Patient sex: F
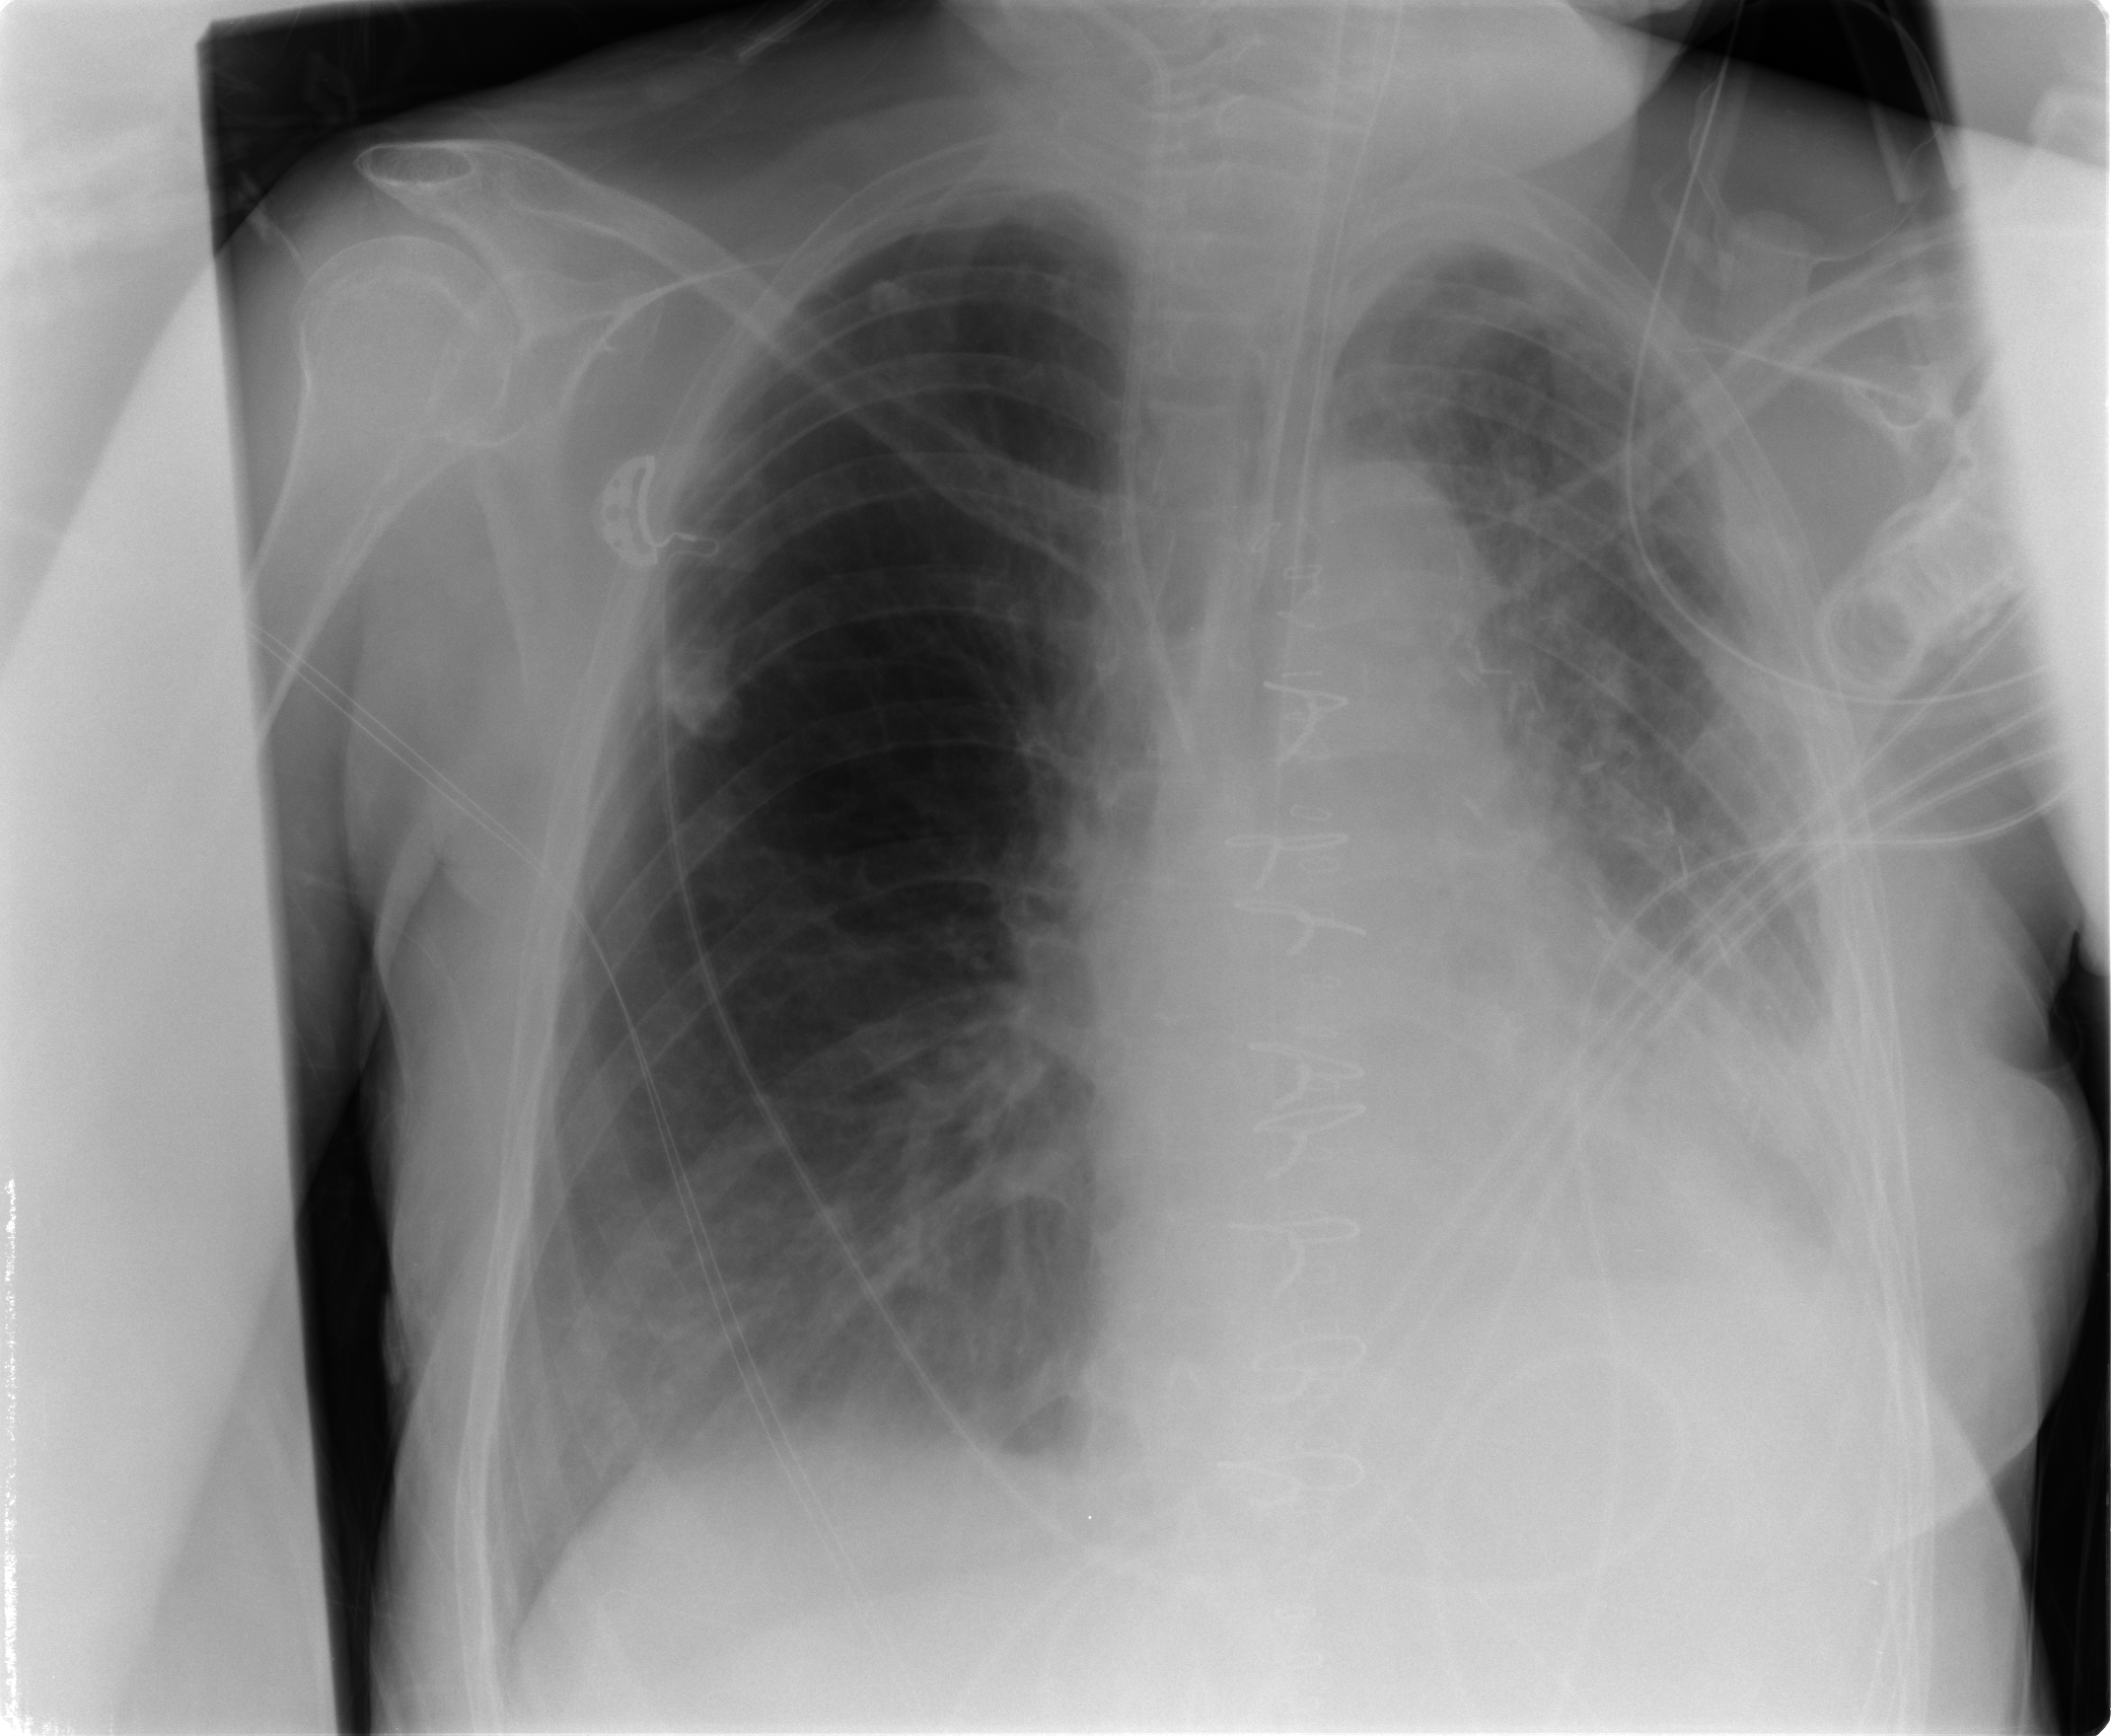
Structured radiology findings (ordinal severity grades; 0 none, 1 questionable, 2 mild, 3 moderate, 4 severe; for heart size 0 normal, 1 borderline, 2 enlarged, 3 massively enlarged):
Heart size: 1
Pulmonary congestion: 0
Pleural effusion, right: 2
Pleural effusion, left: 3
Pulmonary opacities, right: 0
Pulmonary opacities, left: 2
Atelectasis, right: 2
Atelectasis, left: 3